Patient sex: M
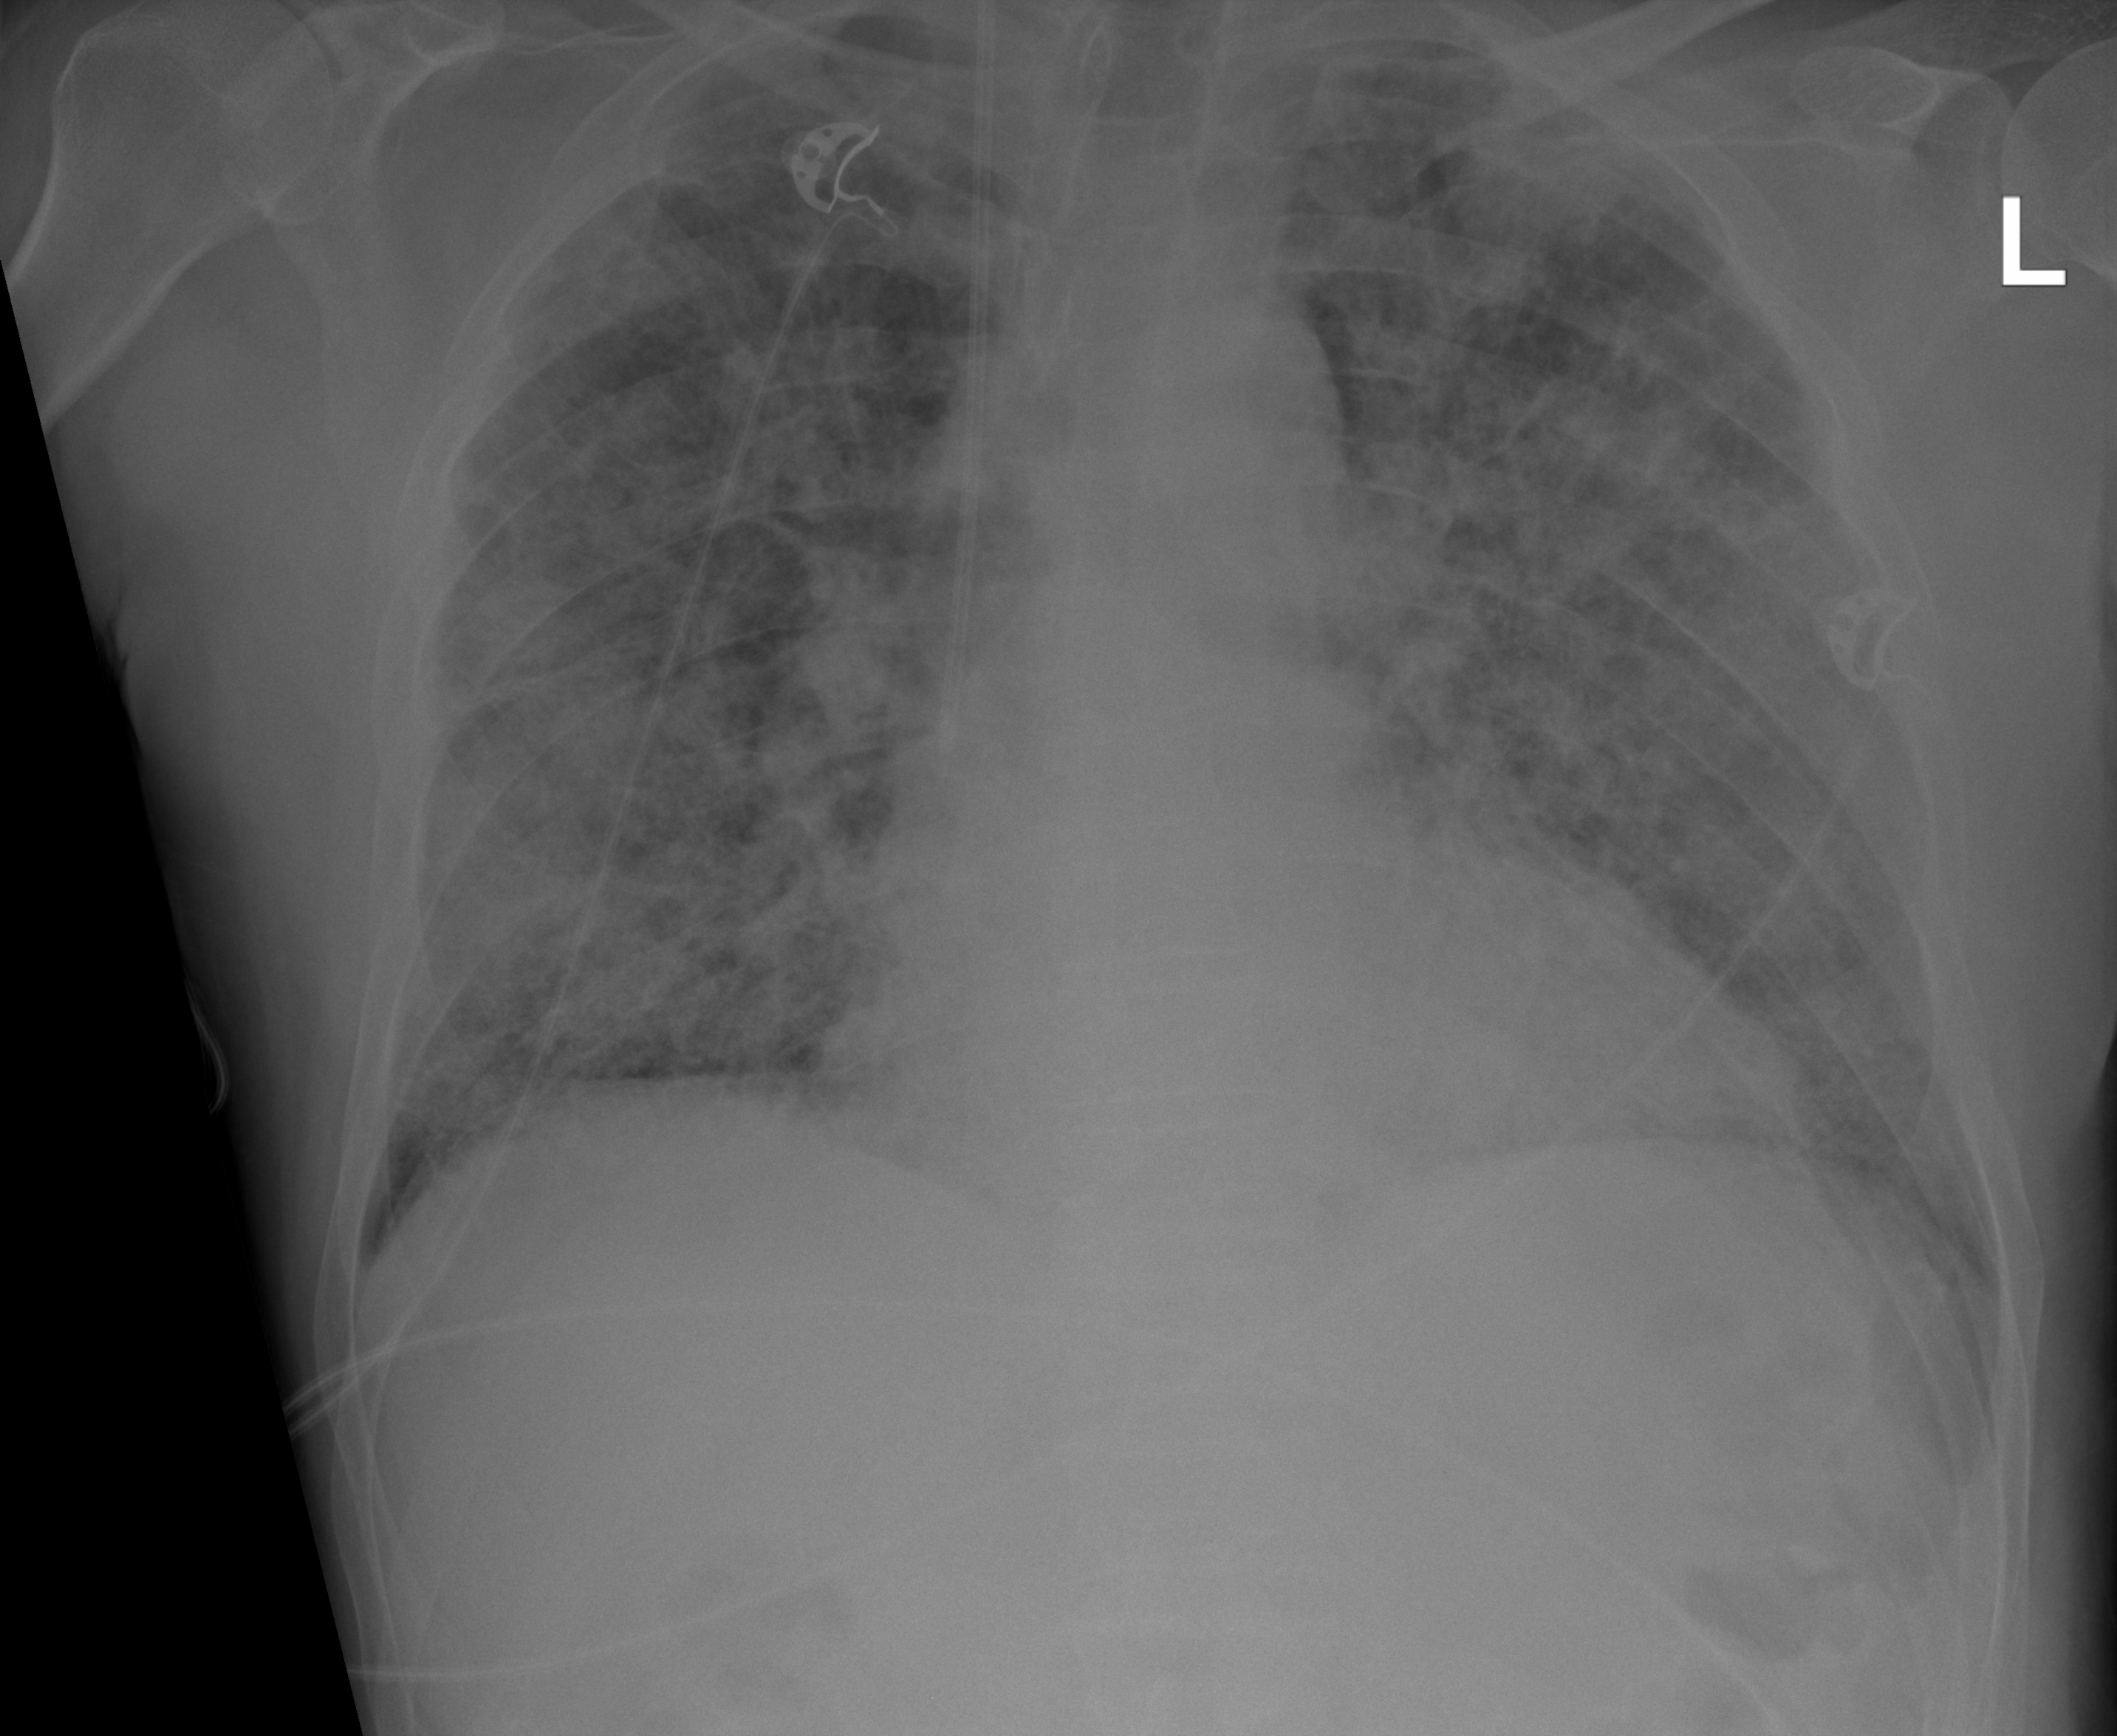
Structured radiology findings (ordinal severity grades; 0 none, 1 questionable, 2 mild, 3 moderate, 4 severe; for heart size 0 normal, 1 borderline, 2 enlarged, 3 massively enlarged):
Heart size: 1
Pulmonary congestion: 1
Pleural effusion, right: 0
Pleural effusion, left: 0
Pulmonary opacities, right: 3
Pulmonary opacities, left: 3
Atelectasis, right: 2
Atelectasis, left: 2